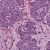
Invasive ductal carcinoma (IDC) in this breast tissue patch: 1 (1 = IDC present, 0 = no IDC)